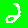
Digit: 2